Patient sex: F
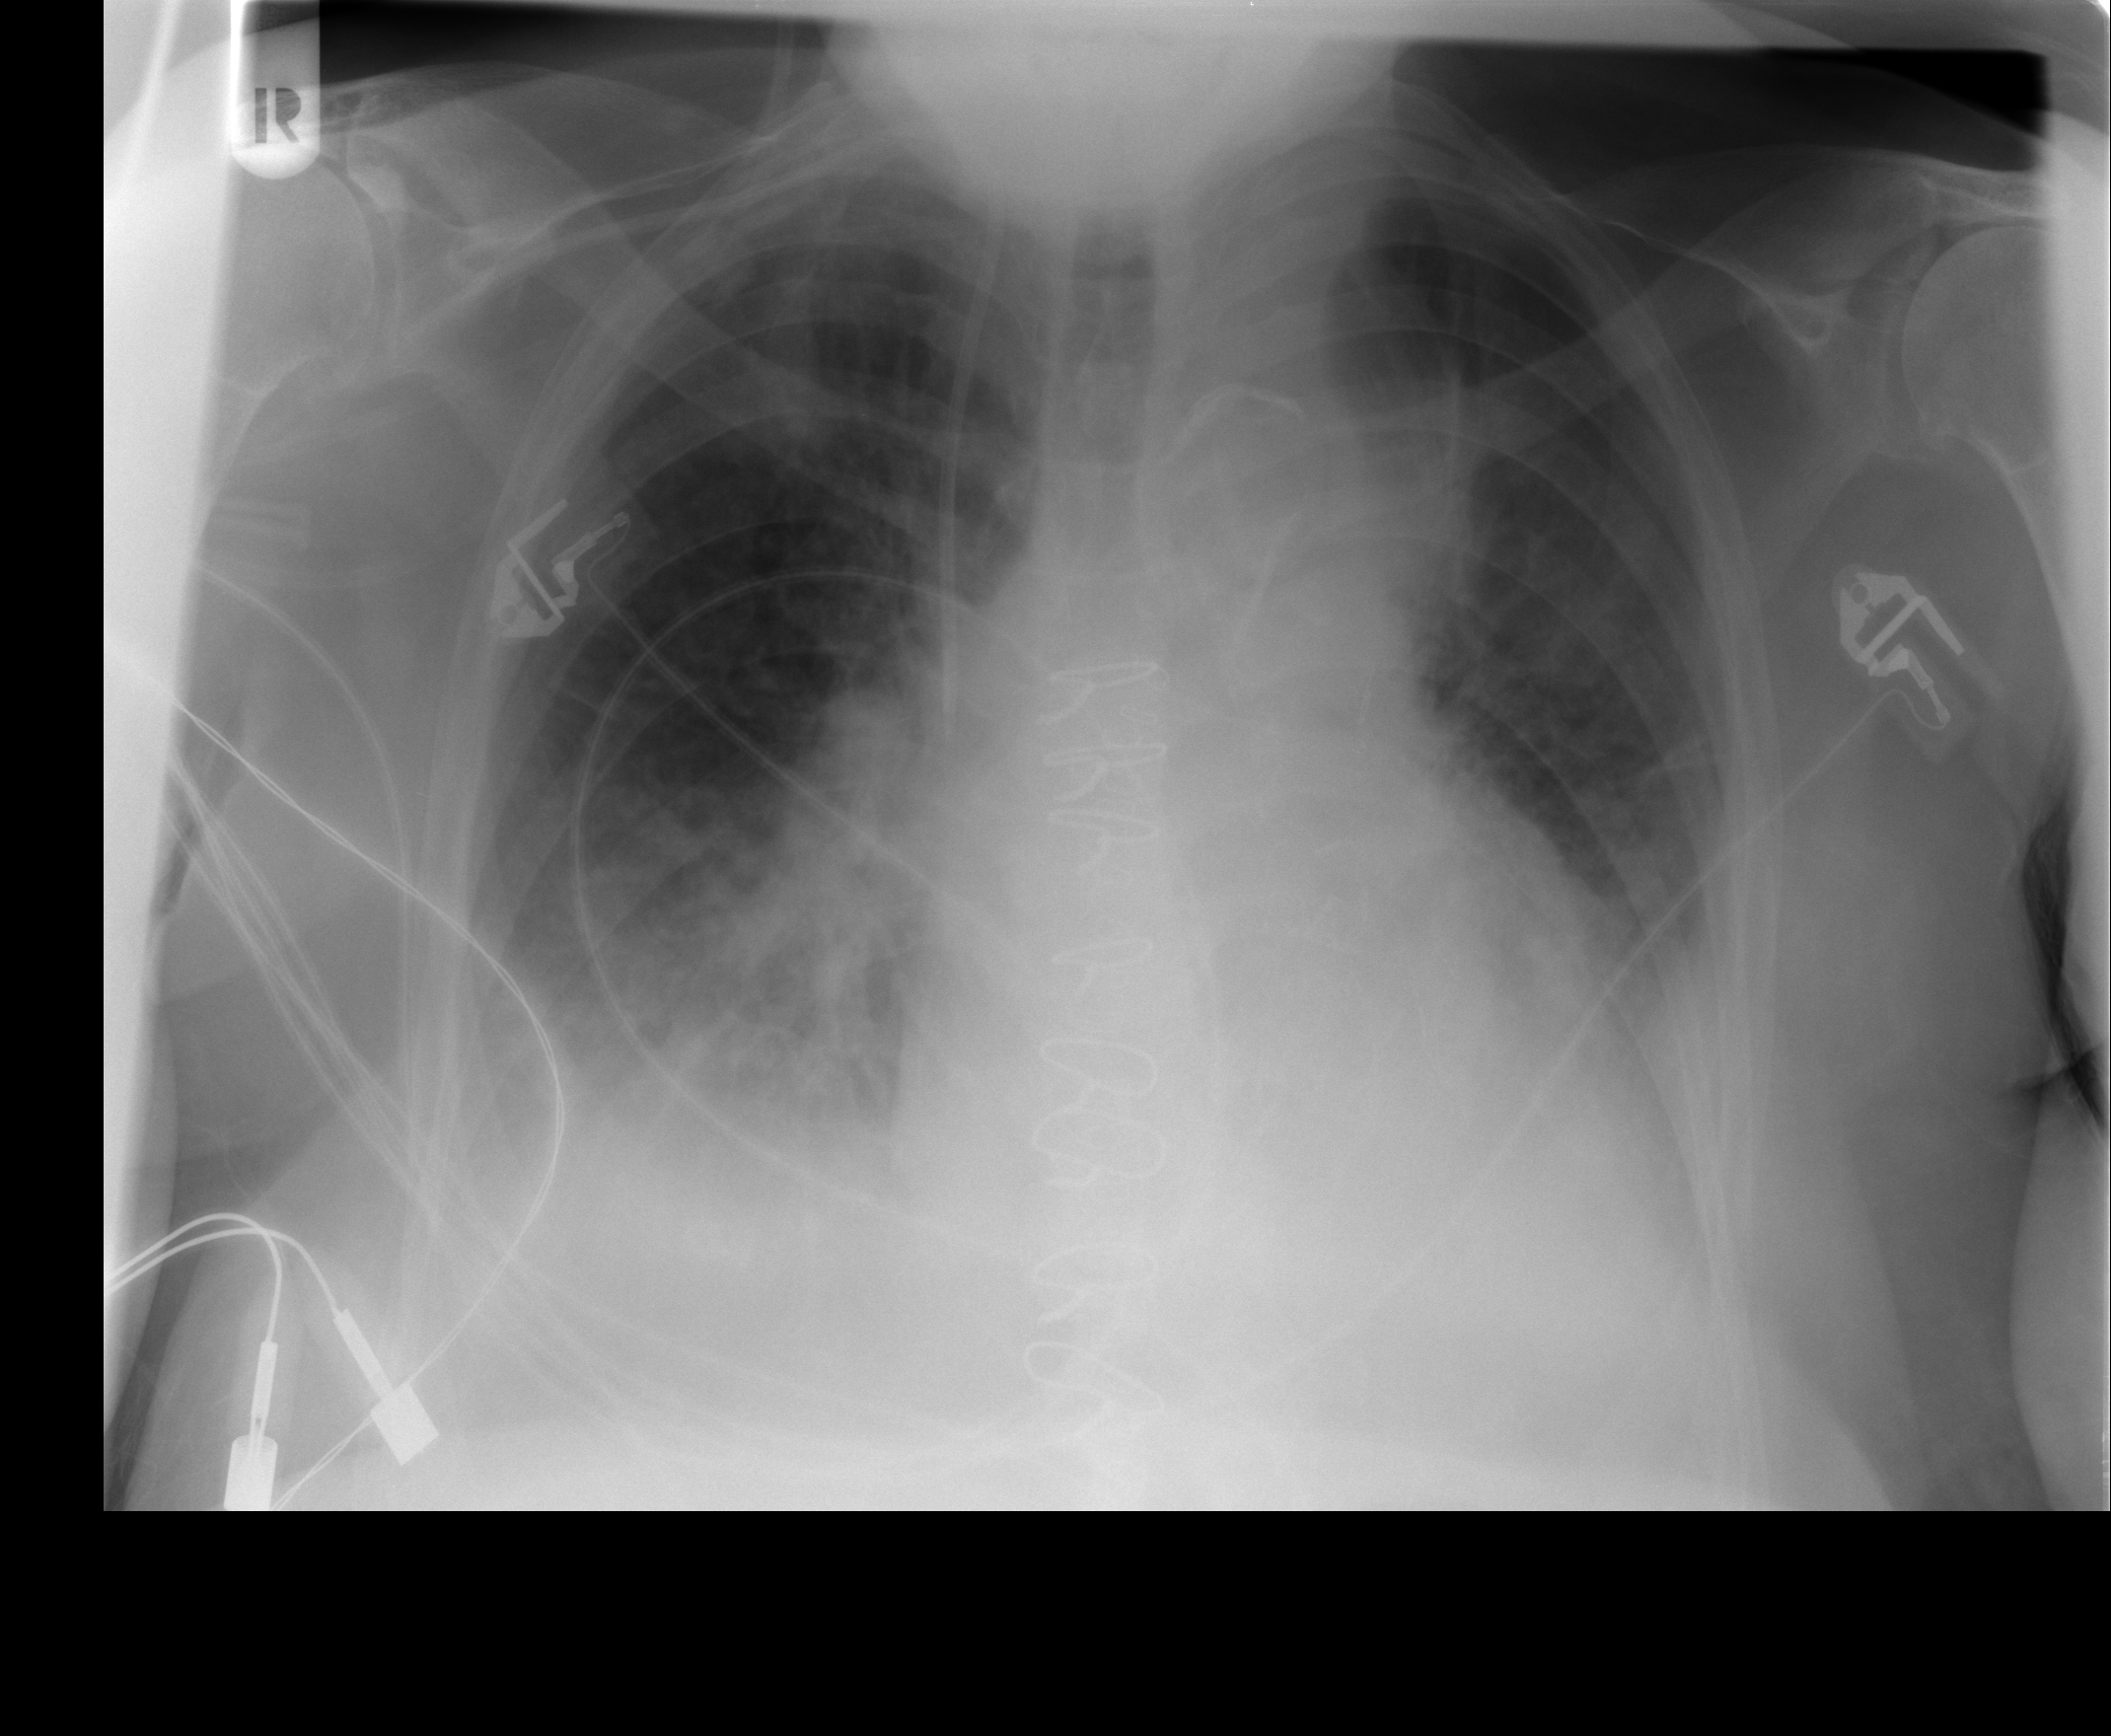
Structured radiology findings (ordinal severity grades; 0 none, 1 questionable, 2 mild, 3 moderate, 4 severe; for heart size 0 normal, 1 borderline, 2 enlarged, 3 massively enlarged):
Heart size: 2
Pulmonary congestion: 2
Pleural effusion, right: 2
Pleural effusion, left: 2
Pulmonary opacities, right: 1
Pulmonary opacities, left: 0
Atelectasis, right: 2
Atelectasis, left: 2